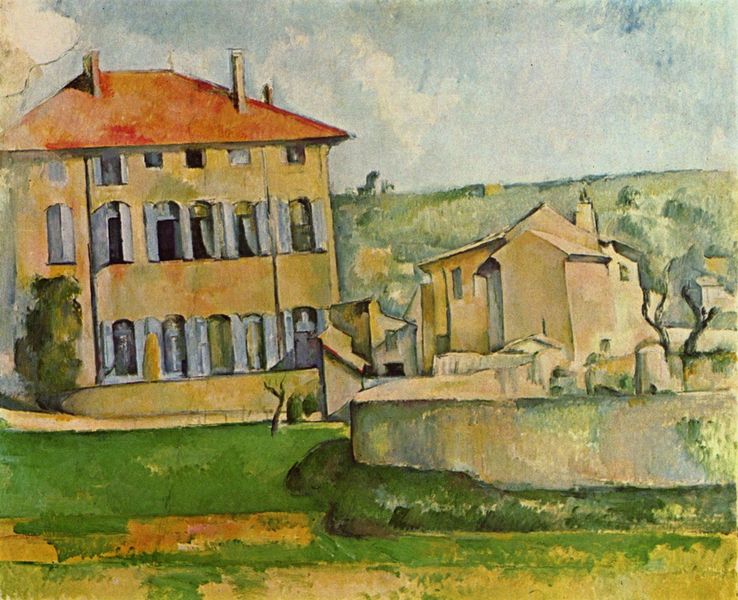
Titel: Jas de Bouffan
Künstler: Paul Cézanne
Standort: Praha
Institution: Národní galerie v Praze
Schlagwörter: baum, berg, blau, blätter, dunkel, gemälde, himmel, schatten, weiß, wolken, aquarell, bäume, cezanne, gelb, grün, impressionismus, kubistisch, landschaft, ocker, sand, stadt, äste, braun, bunt, degas, fenster, frankreich, grau, hell, hintergrund, licht, orange, schwarz, straße, tür, zeichnung, blick, dach, gebäude, gras, haus, park, parkanlage, rasen, rot, weg, wiese, wolke, beige, expressionismus, wand, stein, ast, baumstamm, feld, felder, horizont, häuser, hügel, natur, stamm, strauch, weide, busch, büsche, gebüsch, pfad, sonne, sträucher, wege, wiesen, land, blatt, wald, fensterläden, kamin, kamine, kreis, rund, schornstein, schuppen, garten, bewölkt, sommer, papier, ruhe, ansicht, italien, ort, perspektive, süden, türen, berge, gipfel, modern, dorf, dächer, mauer, schornsteine, ziegel, hecke, wasserfarbe, linien, idylle, läden, rundbogen, hotel, france, jaune, vert, abstraktion, tor, ortschaft, straßen, wände, cour, eingang, tusche, village, wasserfarben, fensterladen, provence, palast, idyll, regenrinne, paul, kuppe, friedhof, tanne, entwurf, flora, sonnig, rom, tore, villa, maison, anwesen, mauern, walmdach, landhaus, paul cezanne, rouge, fauna, auffahrt, einfahrt, zufahrt, regenrohr, mediterran, fensterflügel, fenetre, farbverlauf, ombre, schief, arbre, soleil, ciel, paysage, peinture, verlauf, quadrat, herbes, gasthaus, eau, rinne, toskana, bleu, dort, spätimpressionismus, rondell, maisons, wall, cheminée, ziegelstein, gartenanlage, architecture, toit, nebengebäude, garage, nuage, nuages, huile, fenetres, hügek, arbres, fallrohr, terracotta, tuiles, mur, herbe, prairie, colline, lignes, triangle, jardin, pelouse, fallrohre, verschoben, géométrique, braque, aquarelle, pittoresk, cubisme, ferienhaus, cimetière, bassin, carre, murs, sud, été, printemps, batiment, volet, asile, demeure, elternhaus, jas de bouffon, ladsitz, maher, rotes dach, volets, collines, colore, hintergrunfd, e, brque, muret, cheminées, cube, 18eme, bnf, grande maison, bleur, de travers